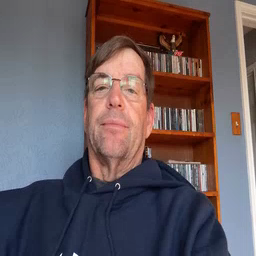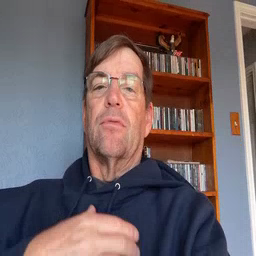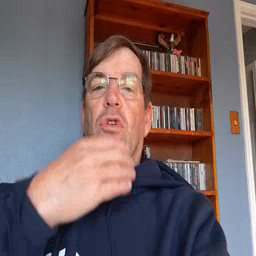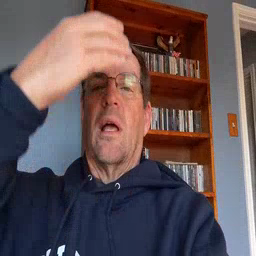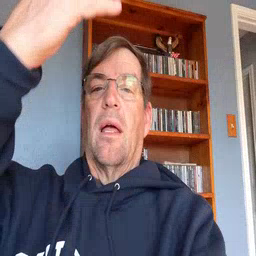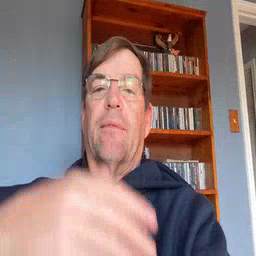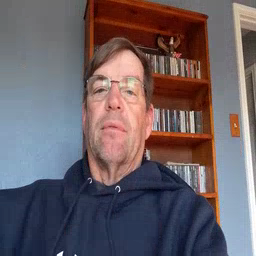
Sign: giraffe